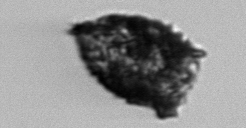
Label: Tintinnopsis